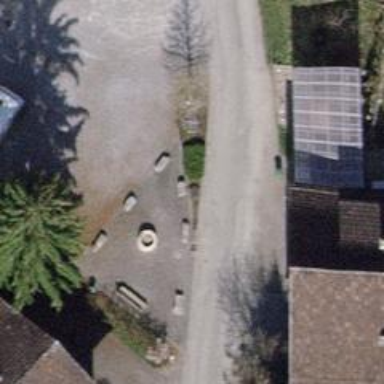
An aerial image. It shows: Bench.